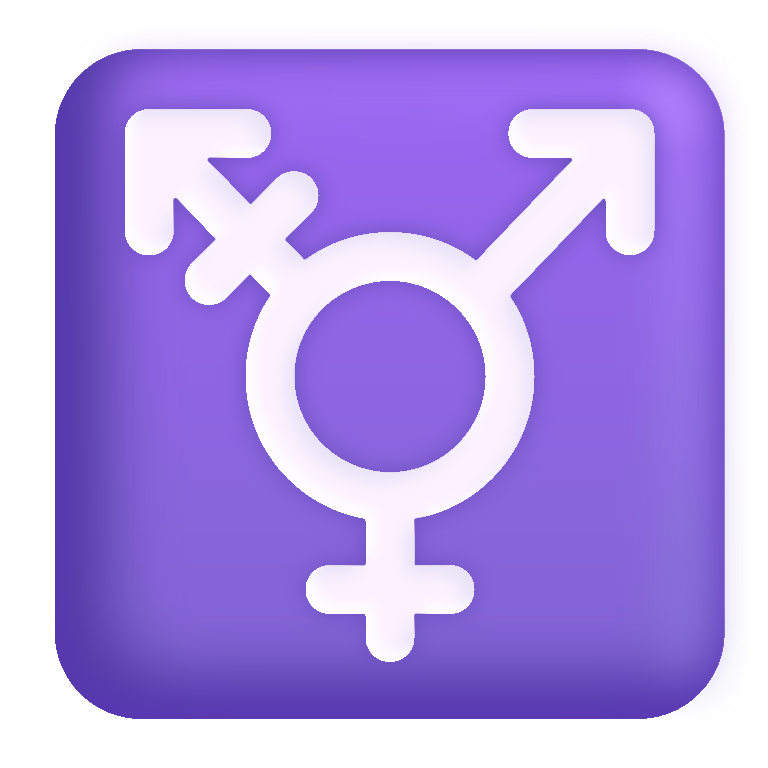
transgender symbol color